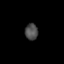
Tissue: prostate
Cell type: T cells
Senescence score: 0.2276
Nuclear area (px): 209
Mean DAPI intensity: 75.373